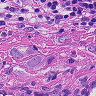
Metastatic tissue present: yes